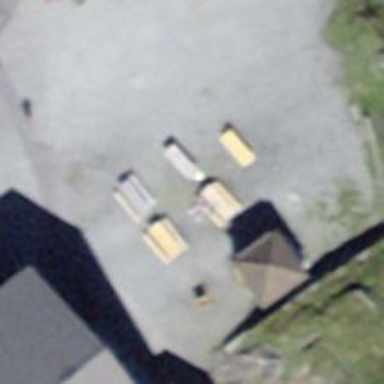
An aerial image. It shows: Outdoor seating area for leisure land.